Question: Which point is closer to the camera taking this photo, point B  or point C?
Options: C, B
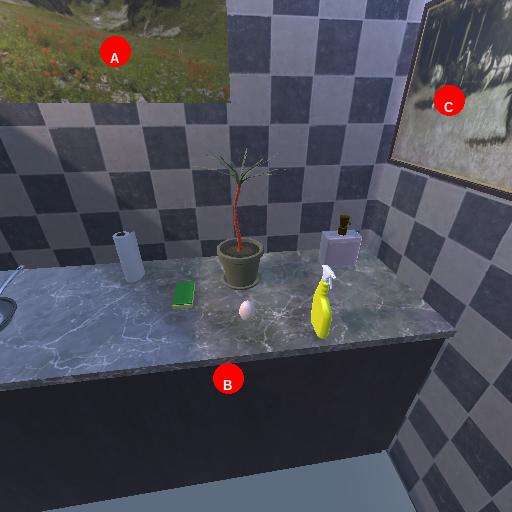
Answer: C